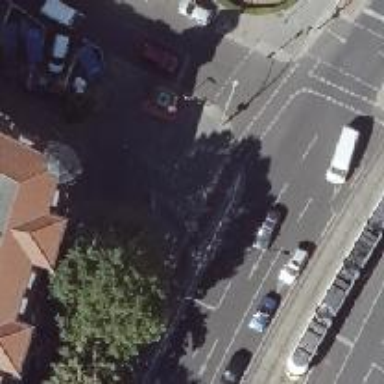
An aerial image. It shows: Crossing on the cycleway.